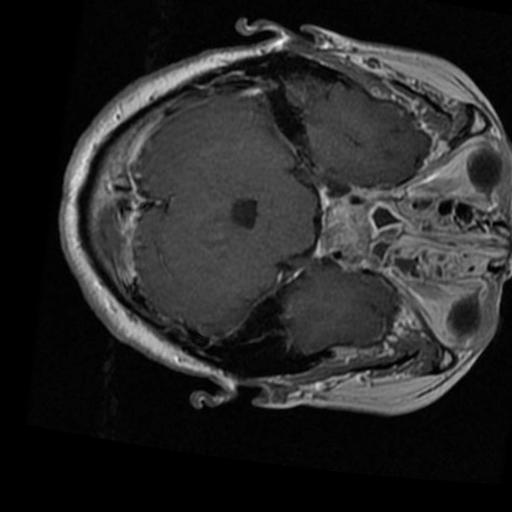
Label: brain_tumor